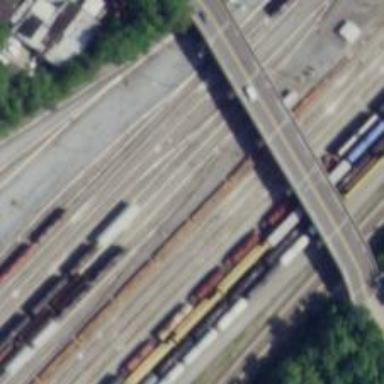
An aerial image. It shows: Railway yard used for servicing trains.